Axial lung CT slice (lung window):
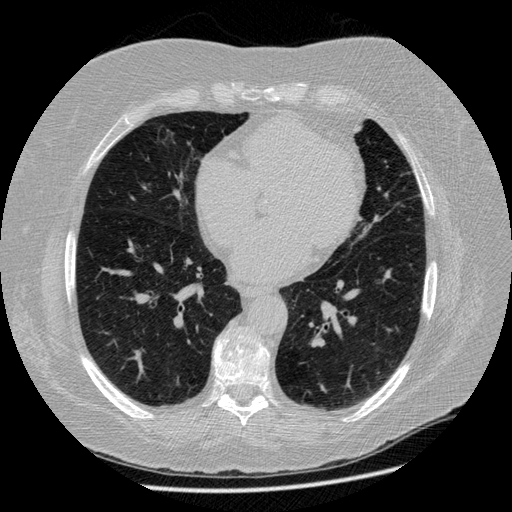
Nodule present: no